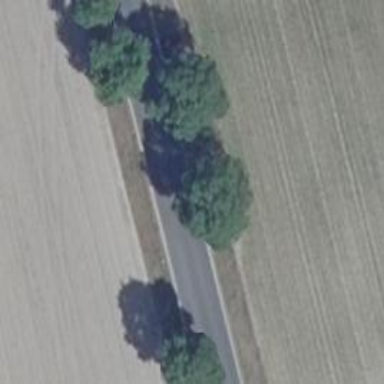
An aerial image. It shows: Deciduous tree with broadleaved leaves.